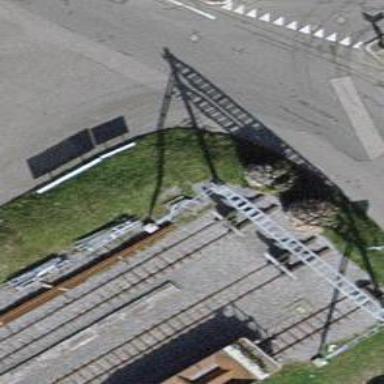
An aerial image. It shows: Railway buffer stop.